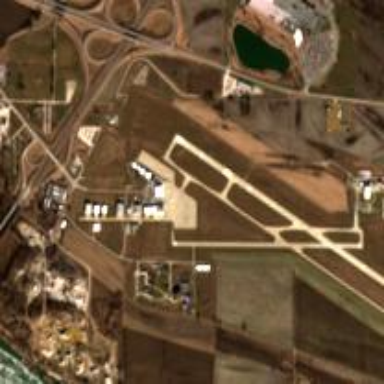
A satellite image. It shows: Runway at airport.